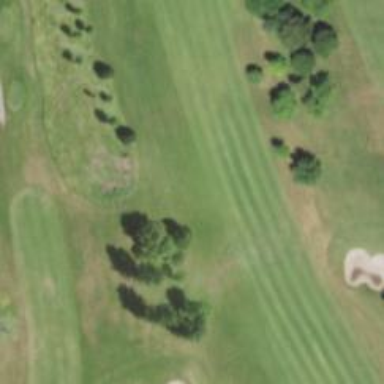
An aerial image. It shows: Golf hole.